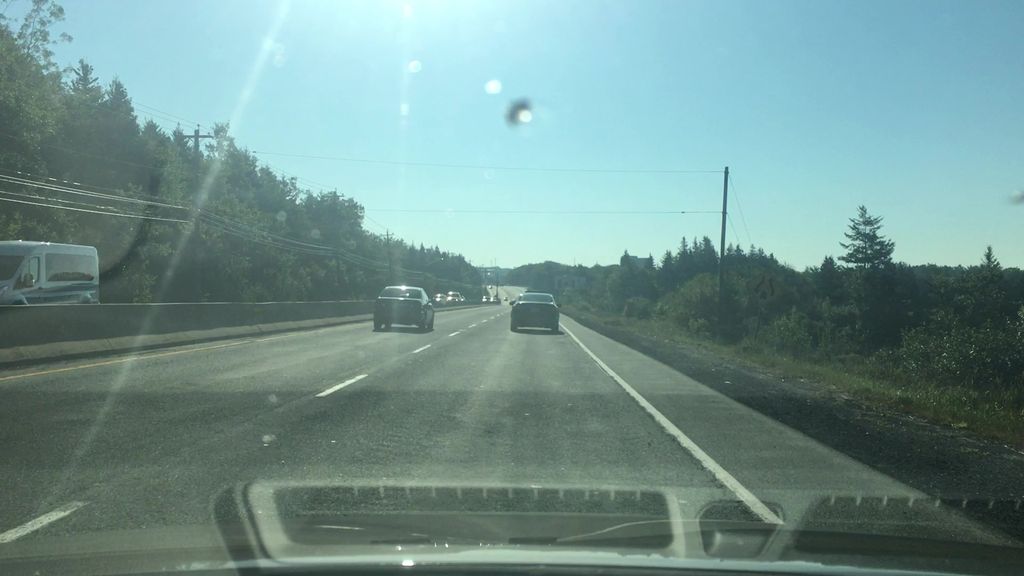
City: halifax